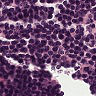
Metastatic tissue present: no